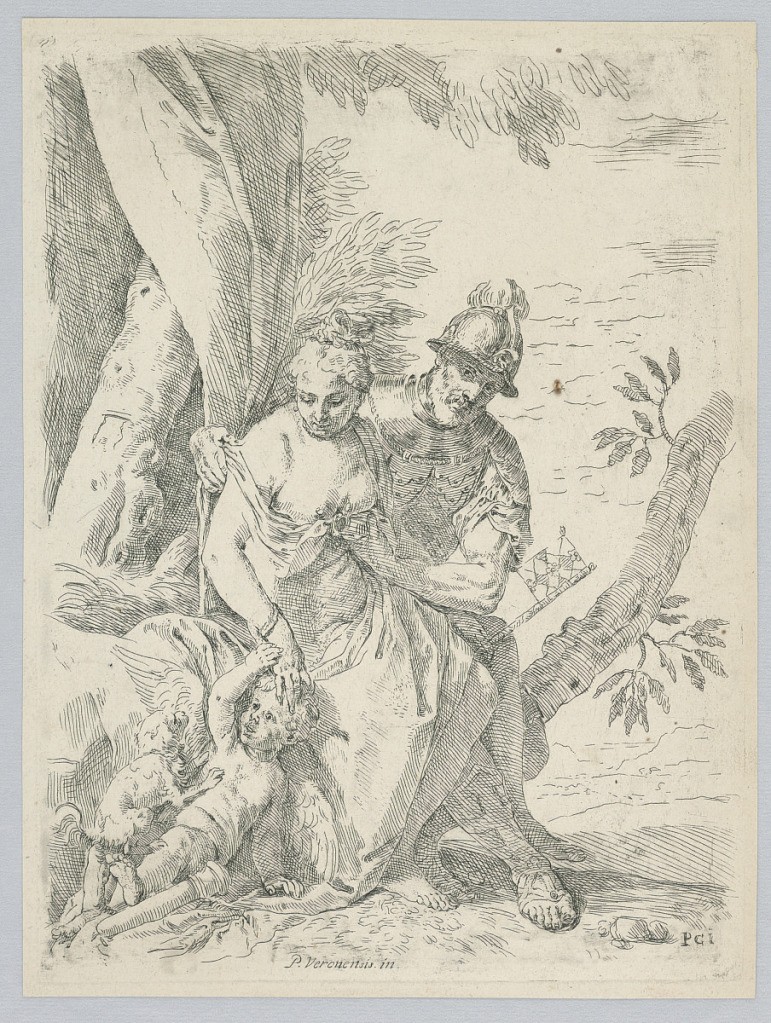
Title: Mars, Venus, et l'Amour
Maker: Simone Cantarini, Italian, 1612 - 1648
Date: ca. 1640
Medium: Etching on white paper
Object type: Print
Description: Mars seated under a tree, with his arms about Venus, who is watching Love at her feet, with a small dog.